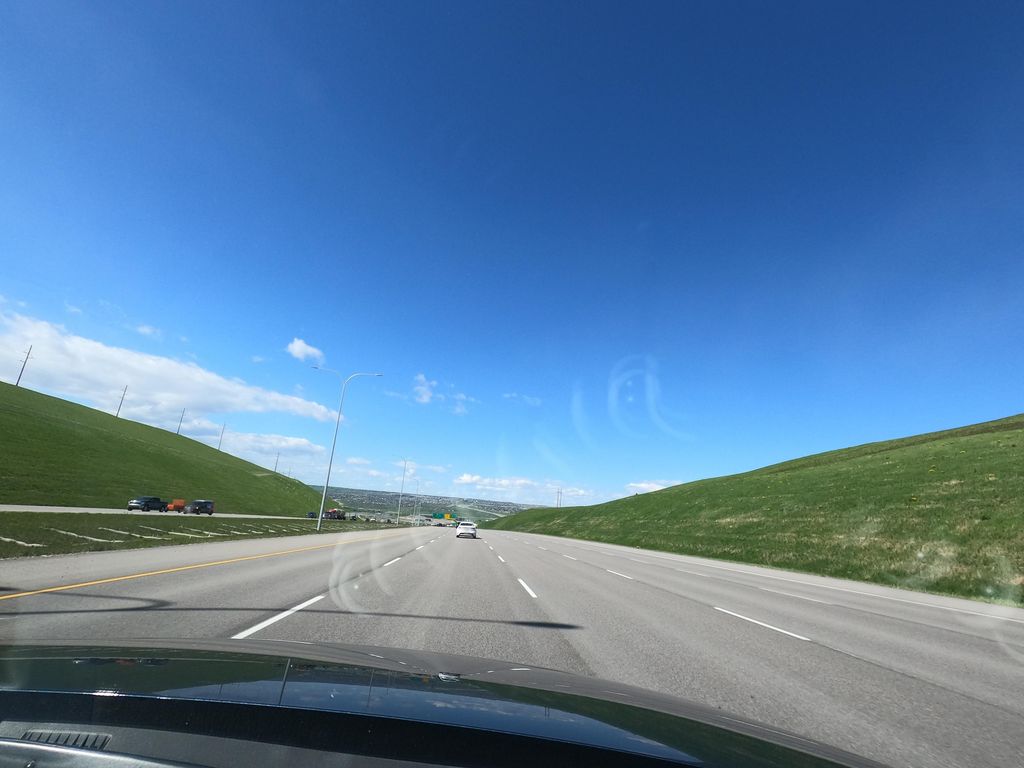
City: calgary